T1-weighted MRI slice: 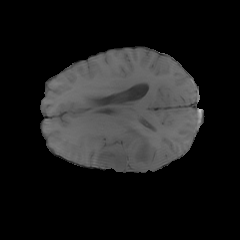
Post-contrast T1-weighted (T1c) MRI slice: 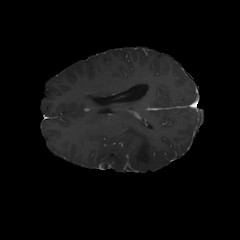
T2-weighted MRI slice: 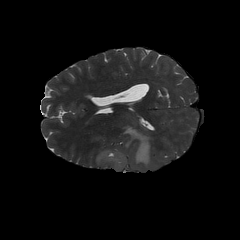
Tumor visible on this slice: yes